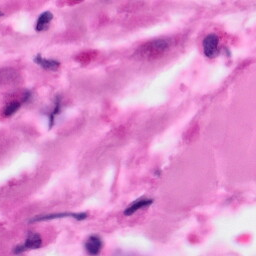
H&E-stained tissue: Pancreatic